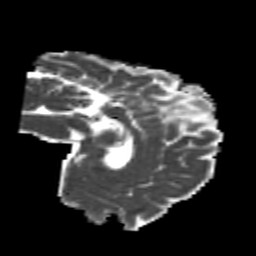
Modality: MD
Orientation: sagittal
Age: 22
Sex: male
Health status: healthy
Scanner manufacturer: philips
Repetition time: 7.386 s
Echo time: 0.08599 s